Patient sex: F
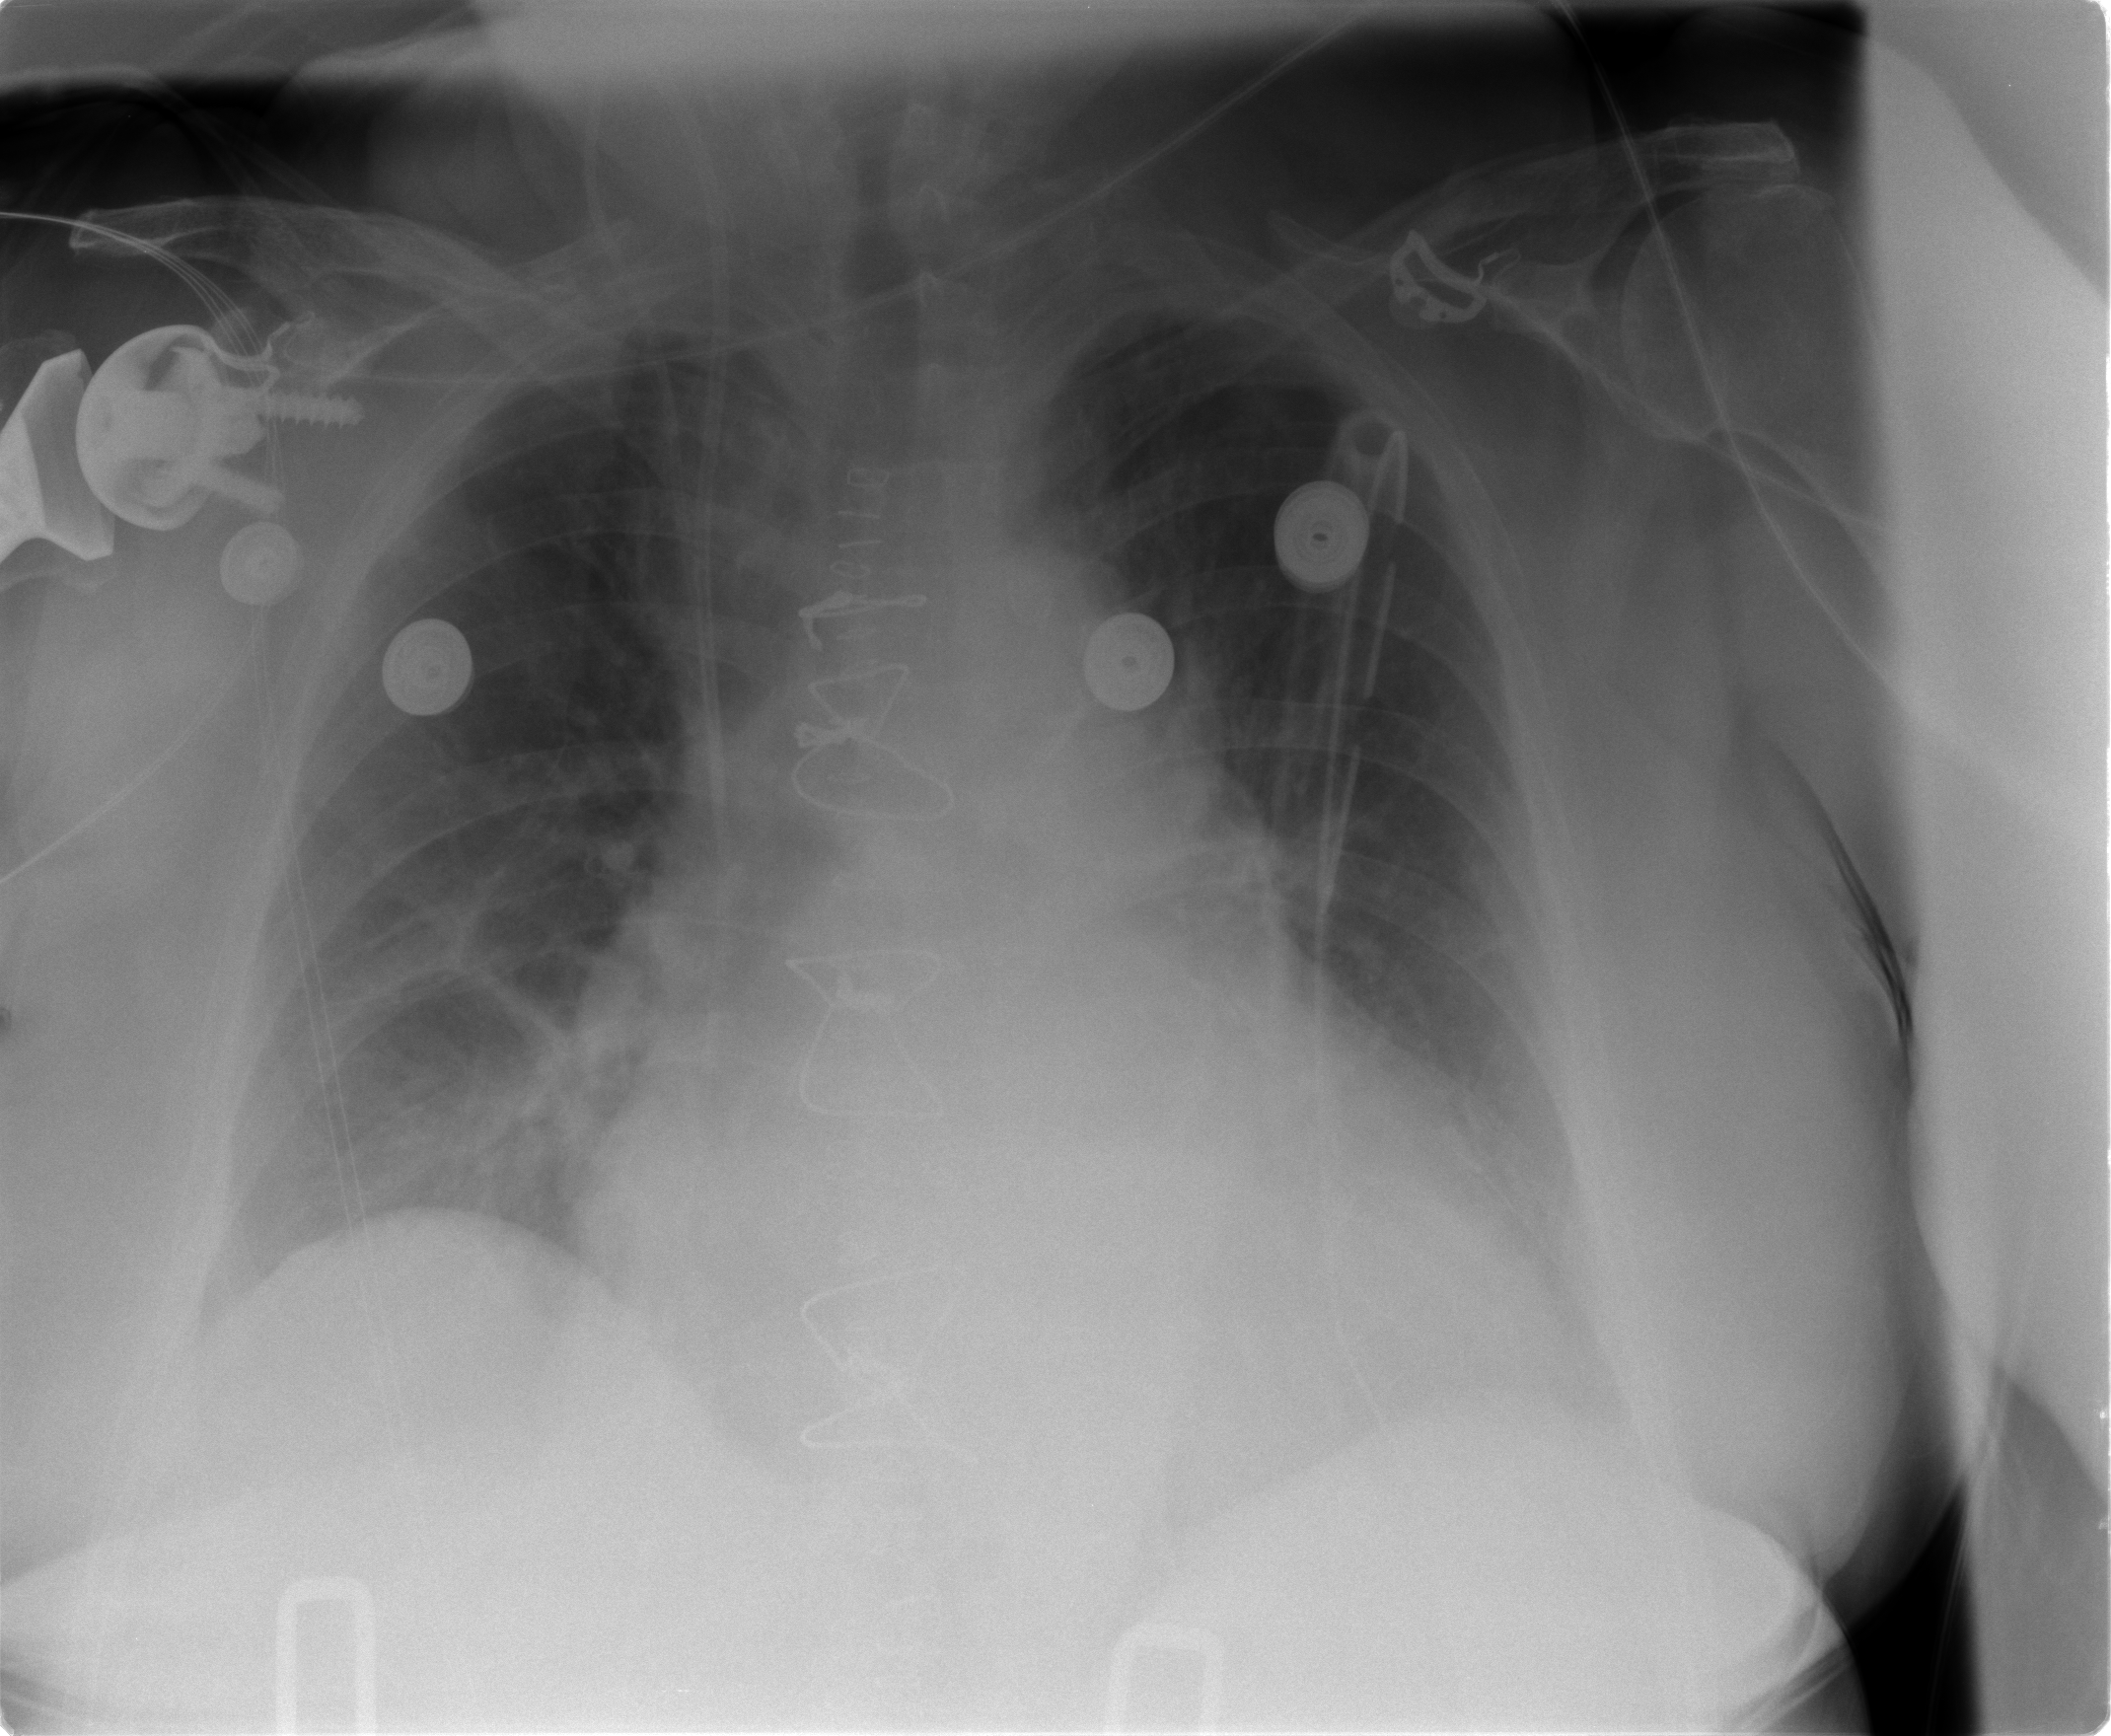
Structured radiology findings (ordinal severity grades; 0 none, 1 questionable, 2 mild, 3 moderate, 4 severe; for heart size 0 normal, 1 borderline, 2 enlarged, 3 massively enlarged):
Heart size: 2
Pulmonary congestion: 2
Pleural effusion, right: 2
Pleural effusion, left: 2
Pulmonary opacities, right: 0
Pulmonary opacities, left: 0
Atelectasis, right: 2
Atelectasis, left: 2